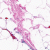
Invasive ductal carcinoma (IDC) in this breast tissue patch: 0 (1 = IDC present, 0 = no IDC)